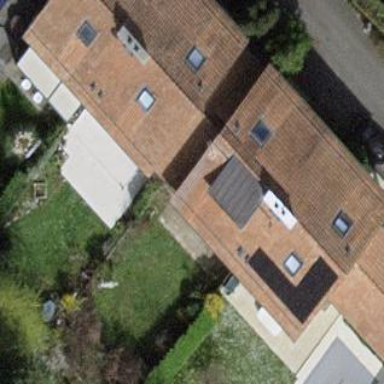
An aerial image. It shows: View of roof of building.